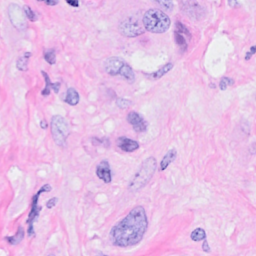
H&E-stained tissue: Breast